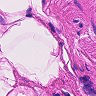
Metastatic tissue present: no